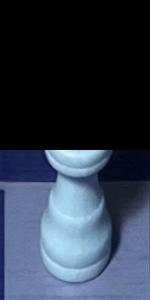
Label: Queen_White